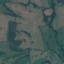
Label: Pasture